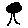
Label: tree